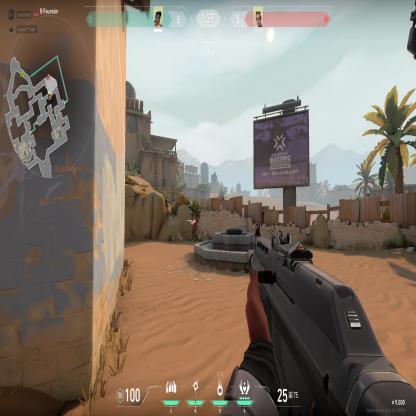
Label: enemy